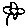
Label: flower